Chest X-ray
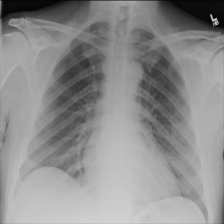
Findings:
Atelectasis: negative
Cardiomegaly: negative
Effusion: negative
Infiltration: negative
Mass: negative
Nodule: negative
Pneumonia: negative
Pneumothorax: negative
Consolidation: negative
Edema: negative
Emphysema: negative
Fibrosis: negative
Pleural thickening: negative
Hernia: negative